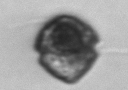
Label: Scrippsiella